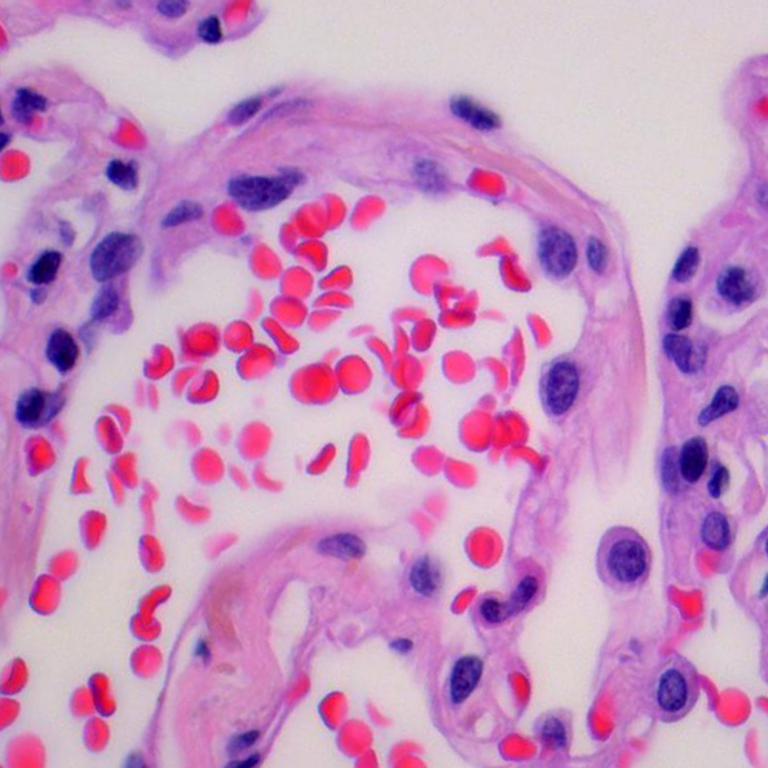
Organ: lung
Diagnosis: benign